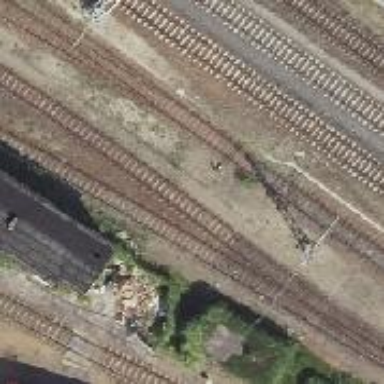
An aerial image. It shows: Railway switch.